Aerial crown-view tile of a tropical tree (Barro Colorado Island, Panama), acquired 20240611:
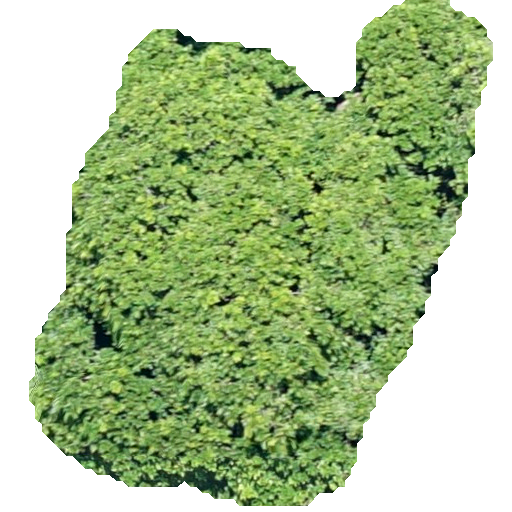
Species: Anacardium excelsum
GBIF accepted scientific name: Anacardium excelsum
Crown area: 250.234 m²